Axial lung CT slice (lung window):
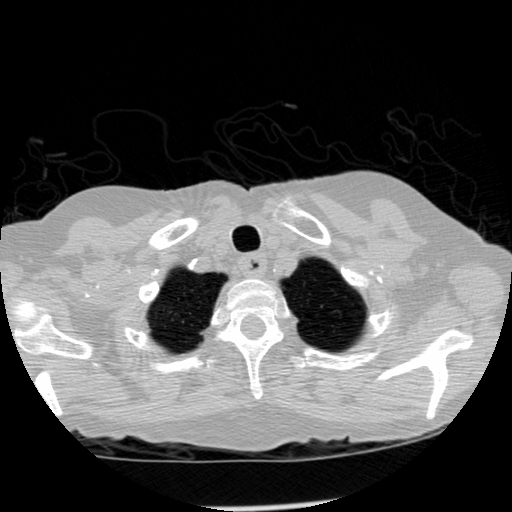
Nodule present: no